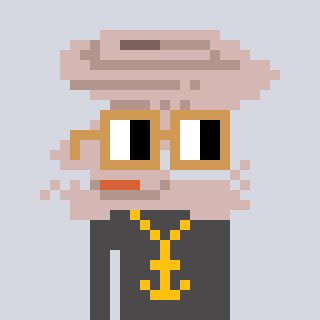
a pixel art character with square brown glasses, a tornado-shaped head and a grayscale-colored body on a cool background